Interaction volume radius: 5 \u00c5
Interaction volume height: 20 \u00c5
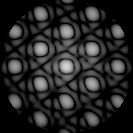
Disorder parameter: 0.03743